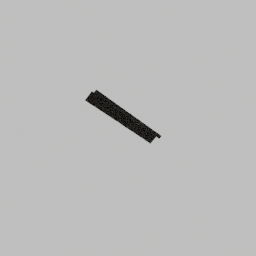
Label: architecture